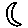
Label: moon